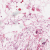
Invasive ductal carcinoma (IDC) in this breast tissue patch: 0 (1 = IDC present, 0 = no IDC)